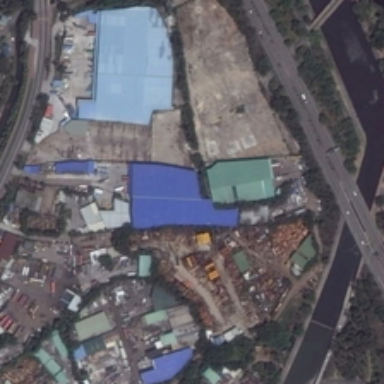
Some buildings and green trees are near a river with a bridge in an industrial area .